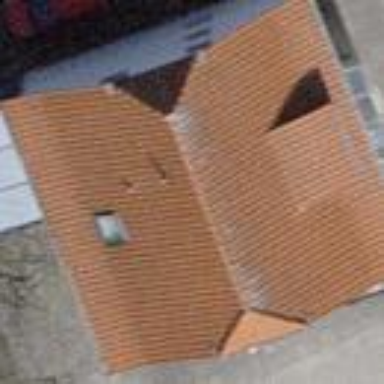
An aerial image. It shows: Detached building with half-hipped roof shape.